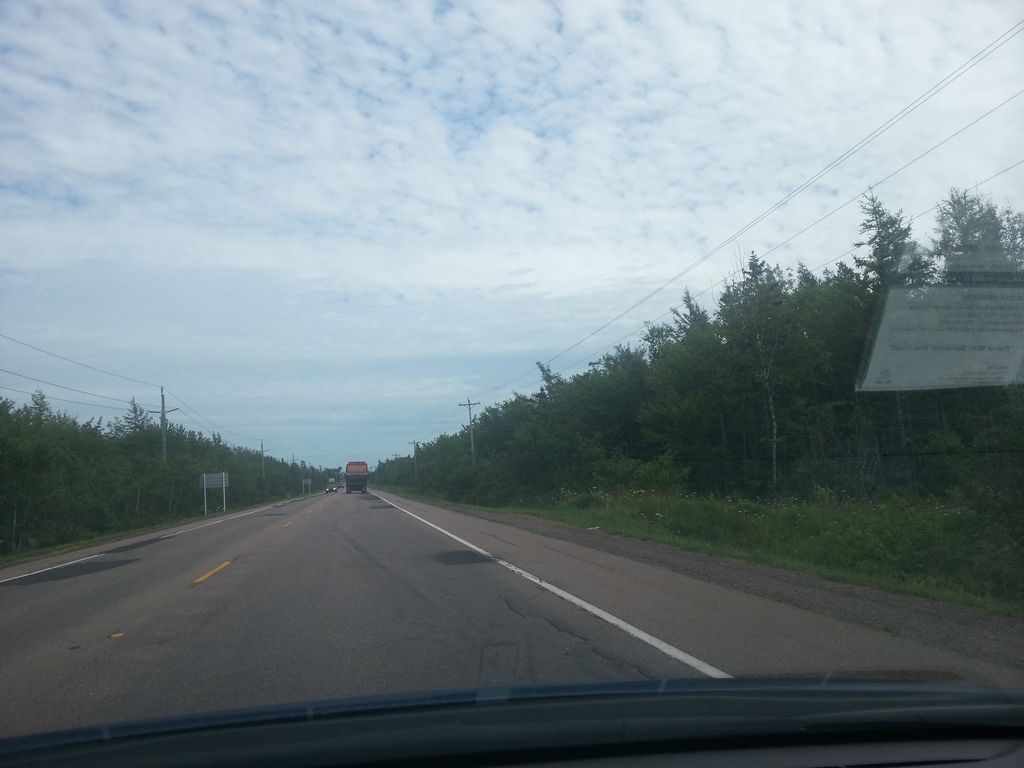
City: charlottetown